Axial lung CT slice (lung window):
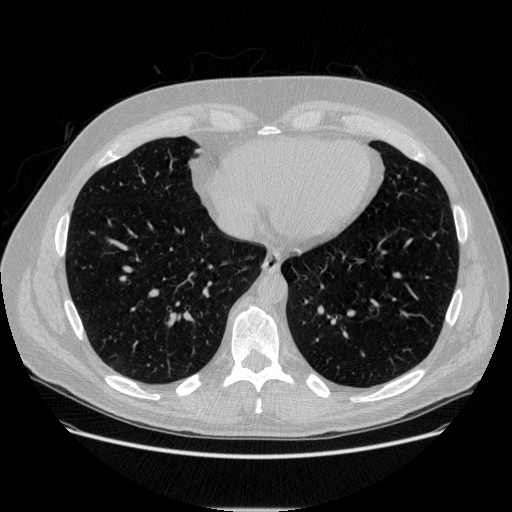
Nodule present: no